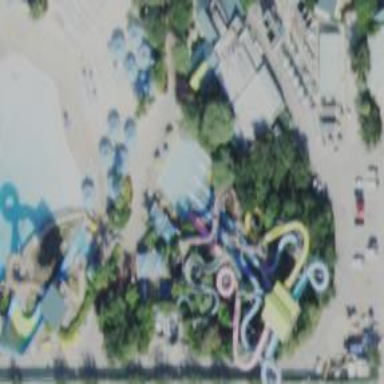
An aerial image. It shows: Water slide attraction.